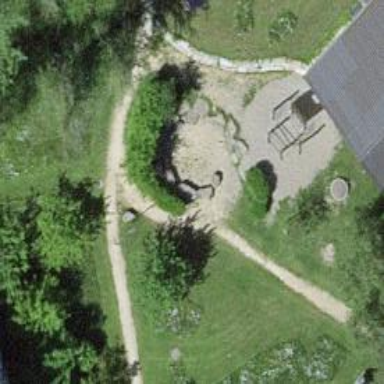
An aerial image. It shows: Playground area for leisure land.